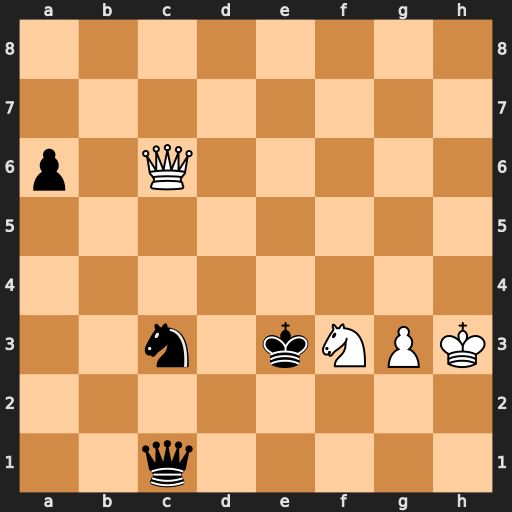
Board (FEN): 8/8/p1Q5/8/8/2n1kNPK/8/2q5
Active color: w
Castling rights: -
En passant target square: -
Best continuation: Qh6+ Kxf3 Qxc1